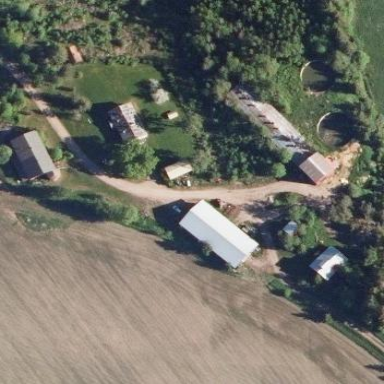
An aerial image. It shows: Farmyard area.